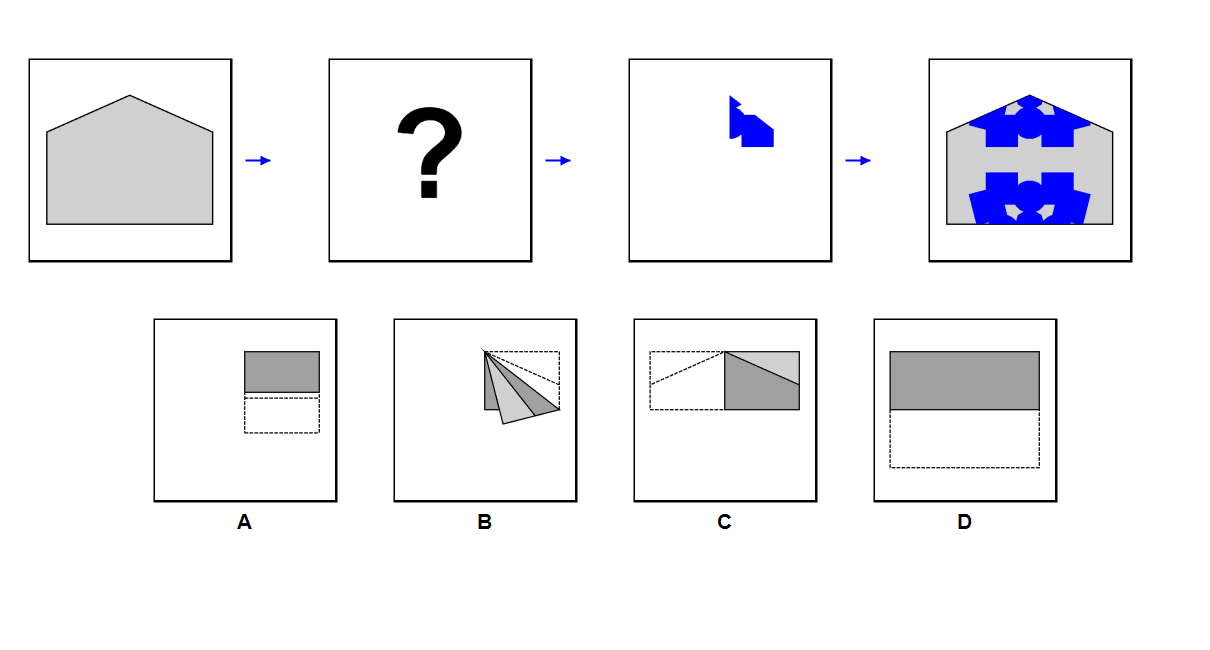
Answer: A